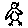
Label: bird